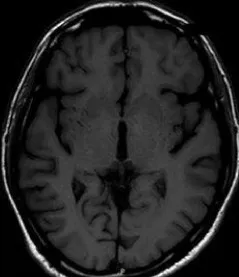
Bilateral hypointensities in T1 in the striatum, more prominent on the right side.
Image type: radiology (mri)